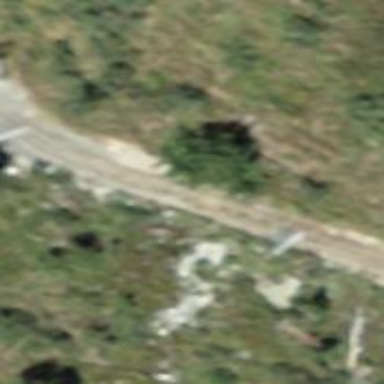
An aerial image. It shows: Track with grade 4 tracktype.